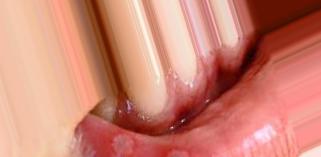
Condition: Mouth Ulcer